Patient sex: F
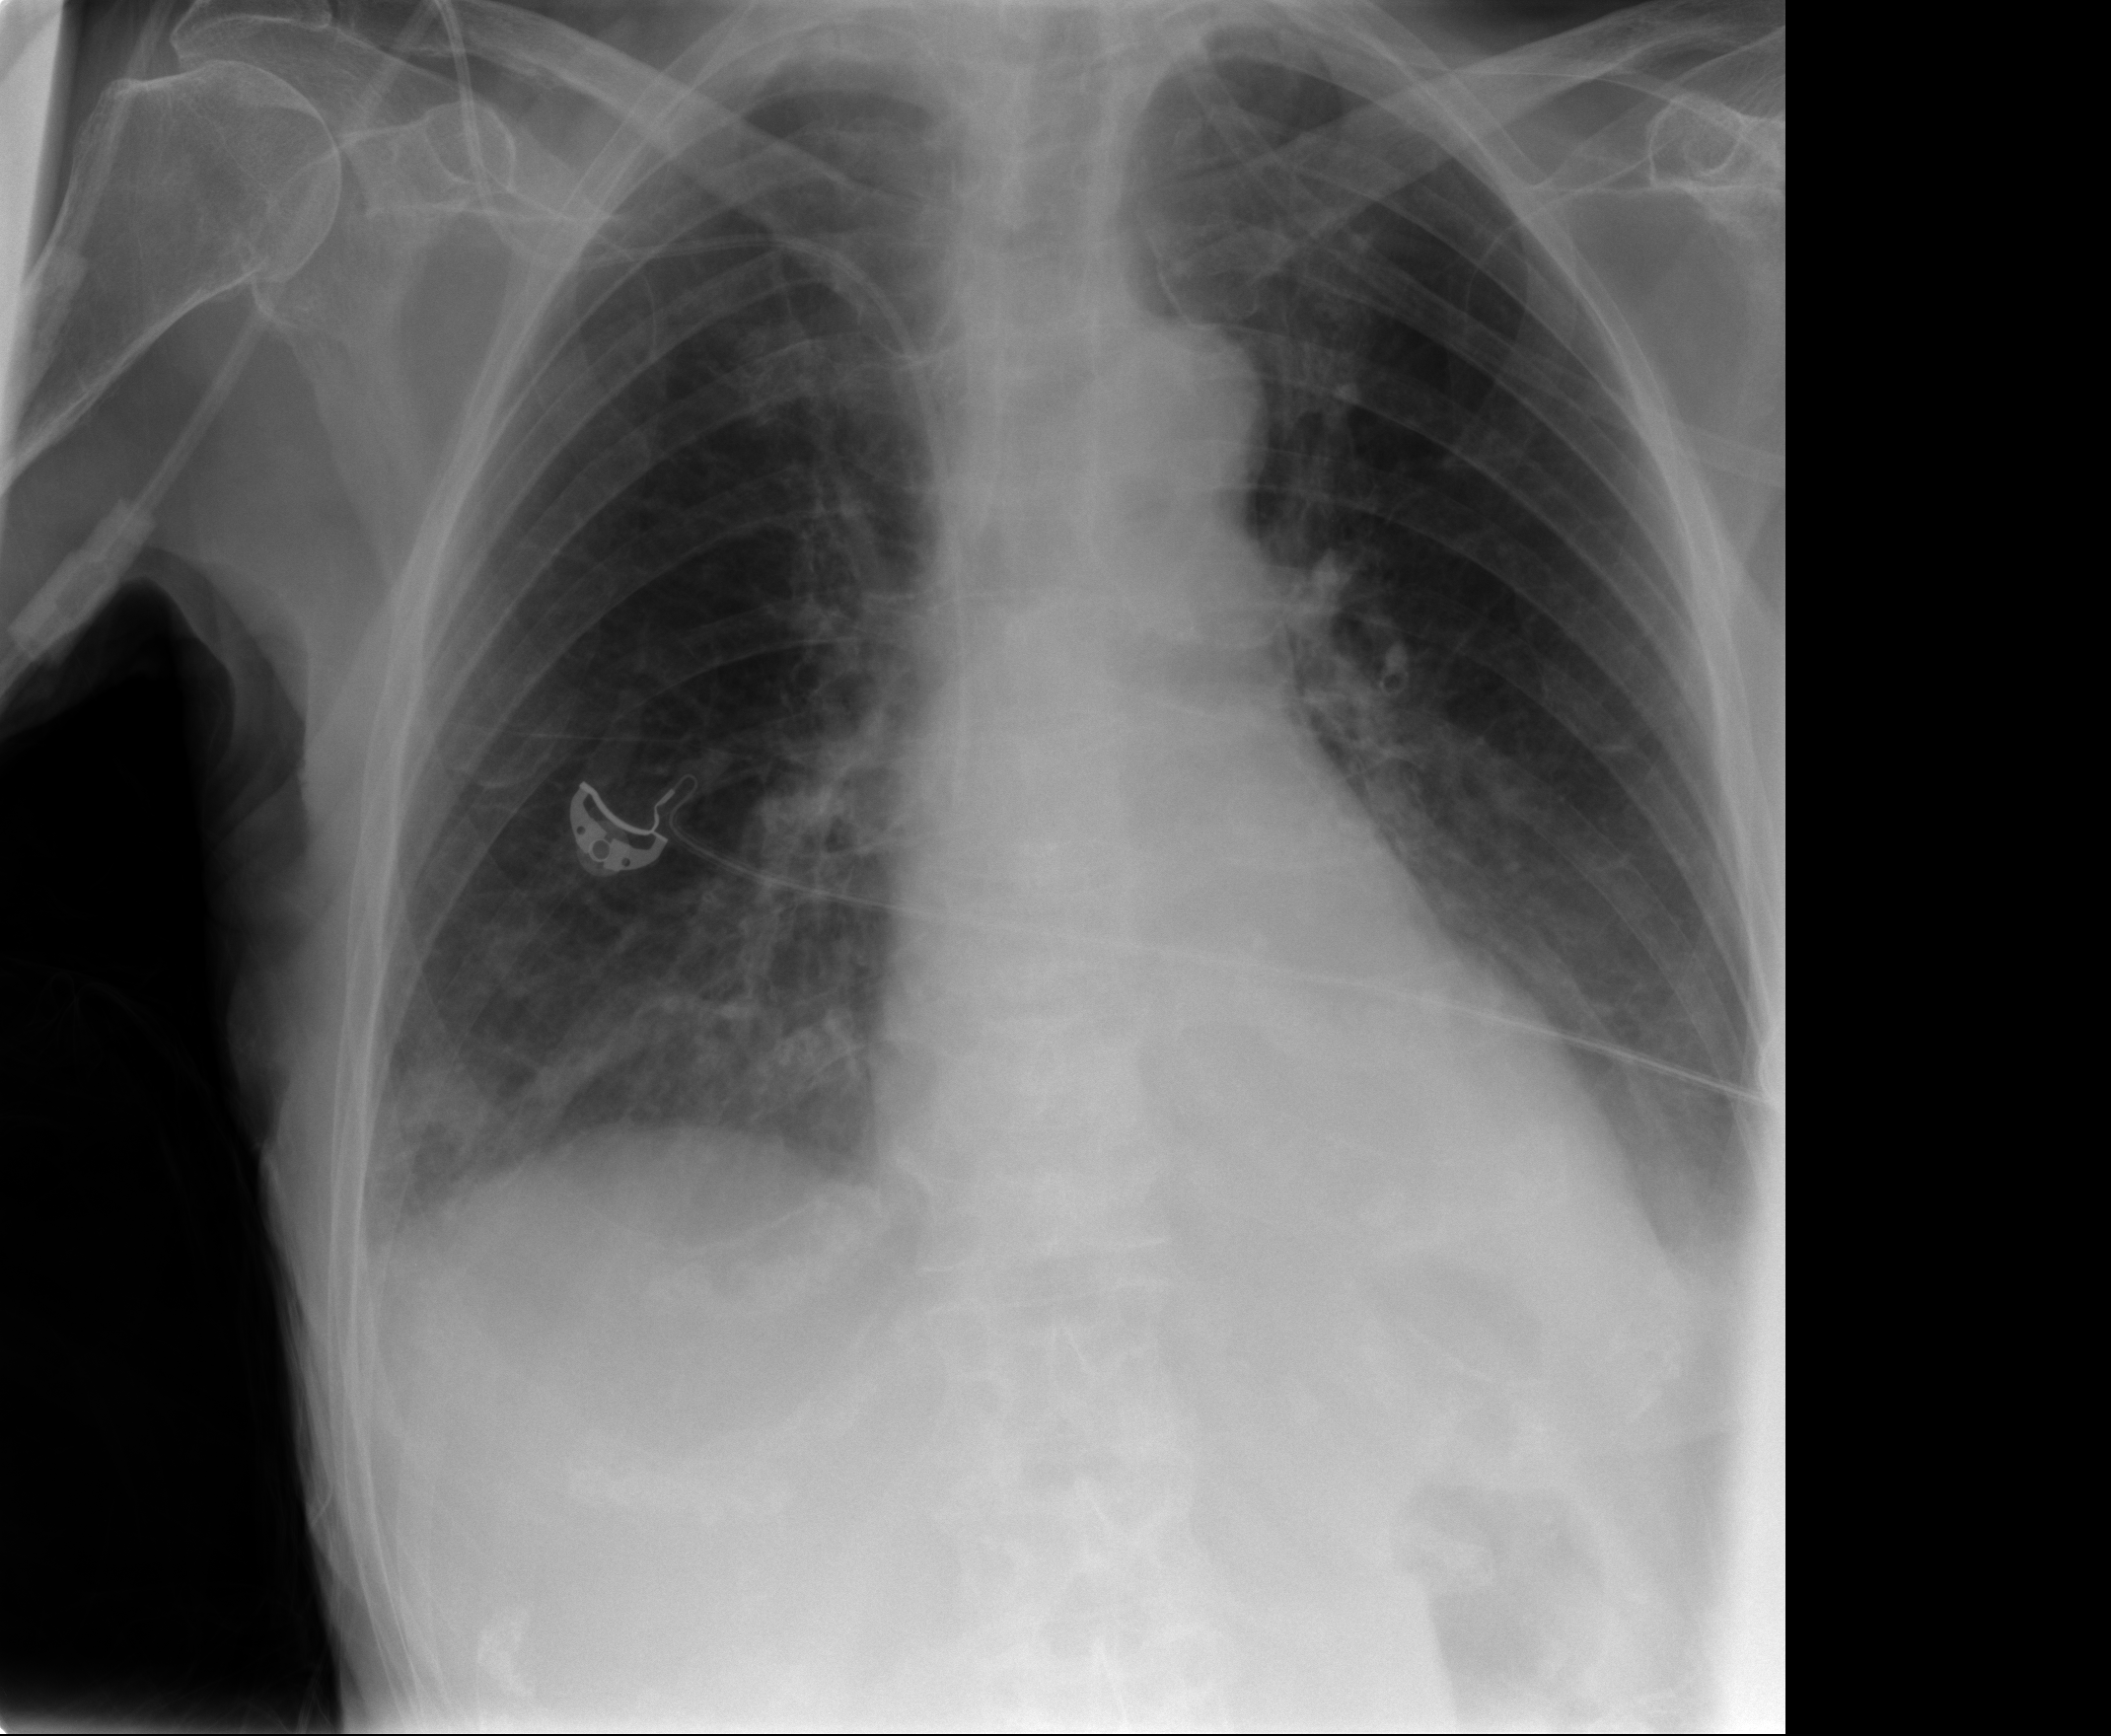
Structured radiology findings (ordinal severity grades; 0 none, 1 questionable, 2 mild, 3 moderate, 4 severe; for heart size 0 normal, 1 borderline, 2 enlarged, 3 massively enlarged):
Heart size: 0
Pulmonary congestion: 0
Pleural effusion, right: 0
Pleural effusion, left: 0
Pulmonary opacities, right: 0
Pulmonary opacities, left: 0
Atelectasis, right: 2
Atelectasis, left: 0